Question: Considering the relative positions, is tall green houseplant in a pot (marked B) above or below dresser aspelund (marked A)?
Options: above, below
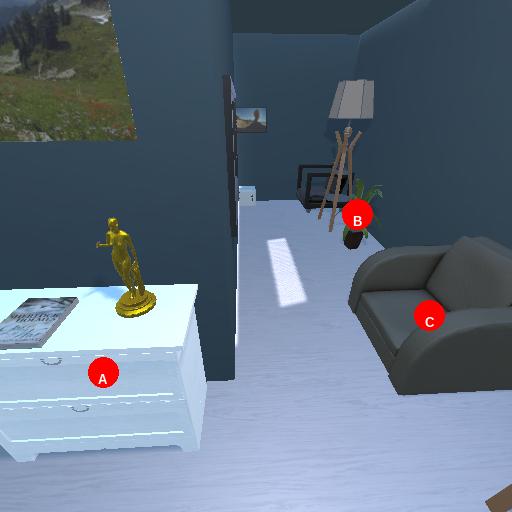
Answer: above